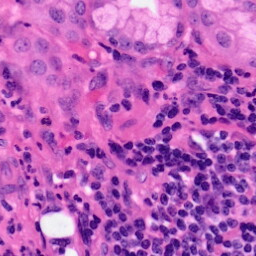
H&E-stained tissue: Pancreatic